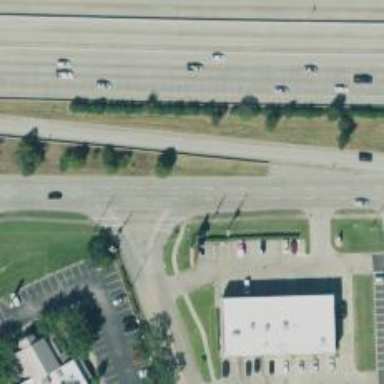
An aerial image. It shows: Secondary road with frontage road.